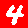
Digit: 4